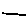
Label: line